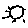
Label: sun